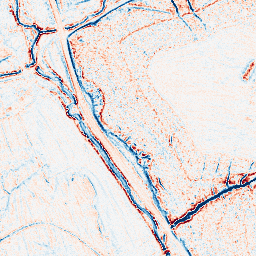
Category: edge_preserving
Decomposition family: anisotropic_diffusion
Decomposition parameters: iterations: 10
kappa: 100
gamma: 0.1
Upsampling method: sinc_hamming
Upsampling parameters: scale: 2
kernel_size: 8
Upsampling scale: 2